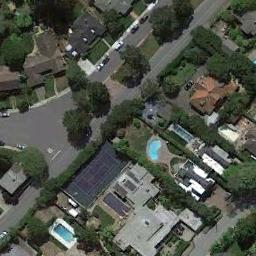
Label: tennis_court